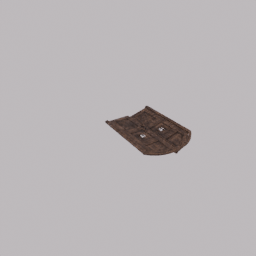
Label: architecture